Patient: sex M, age 73
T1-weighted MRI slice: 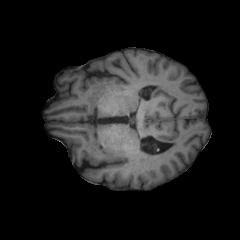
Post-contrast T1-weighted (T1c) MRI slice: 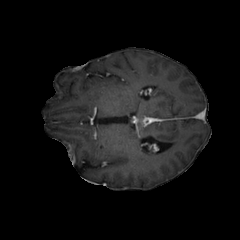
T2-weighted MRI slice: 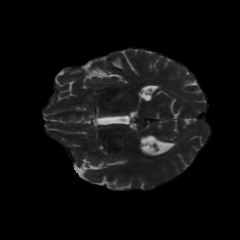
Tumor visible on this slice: no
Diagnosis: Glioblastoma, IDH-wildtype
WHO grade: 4